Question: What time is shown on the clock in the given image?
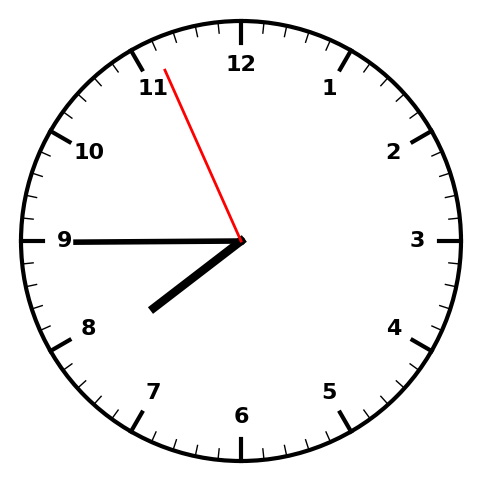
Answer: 07:44:56